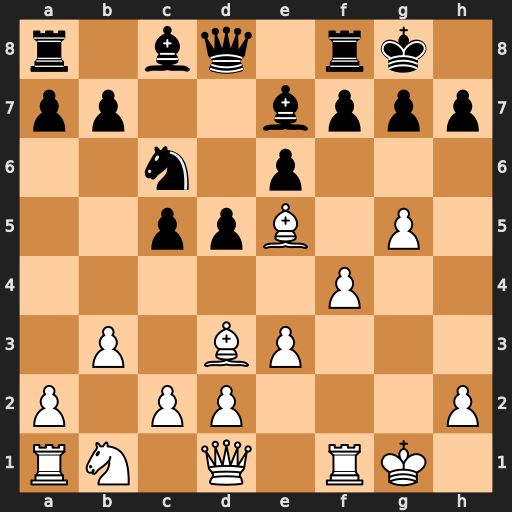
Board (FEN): r1bq1rk1/pp2bppp/2n1p3/2ppB1P1/5P2/1P1BP3/P1PP3P/RN1Q1RK1
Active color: w
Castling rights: -
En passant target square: -
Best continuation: Bxh7+ Kxh7 Qh5+ Kg8 Bxg7